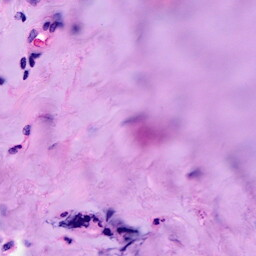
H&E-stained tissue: Breast